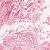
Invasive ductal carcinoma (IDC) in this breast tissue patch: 0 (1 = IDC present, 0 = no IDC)